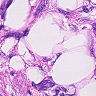
Metastatic tissue present: yes